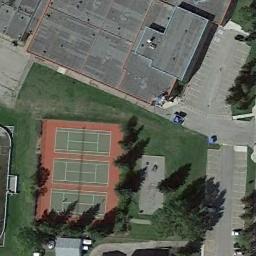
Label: tennis_court